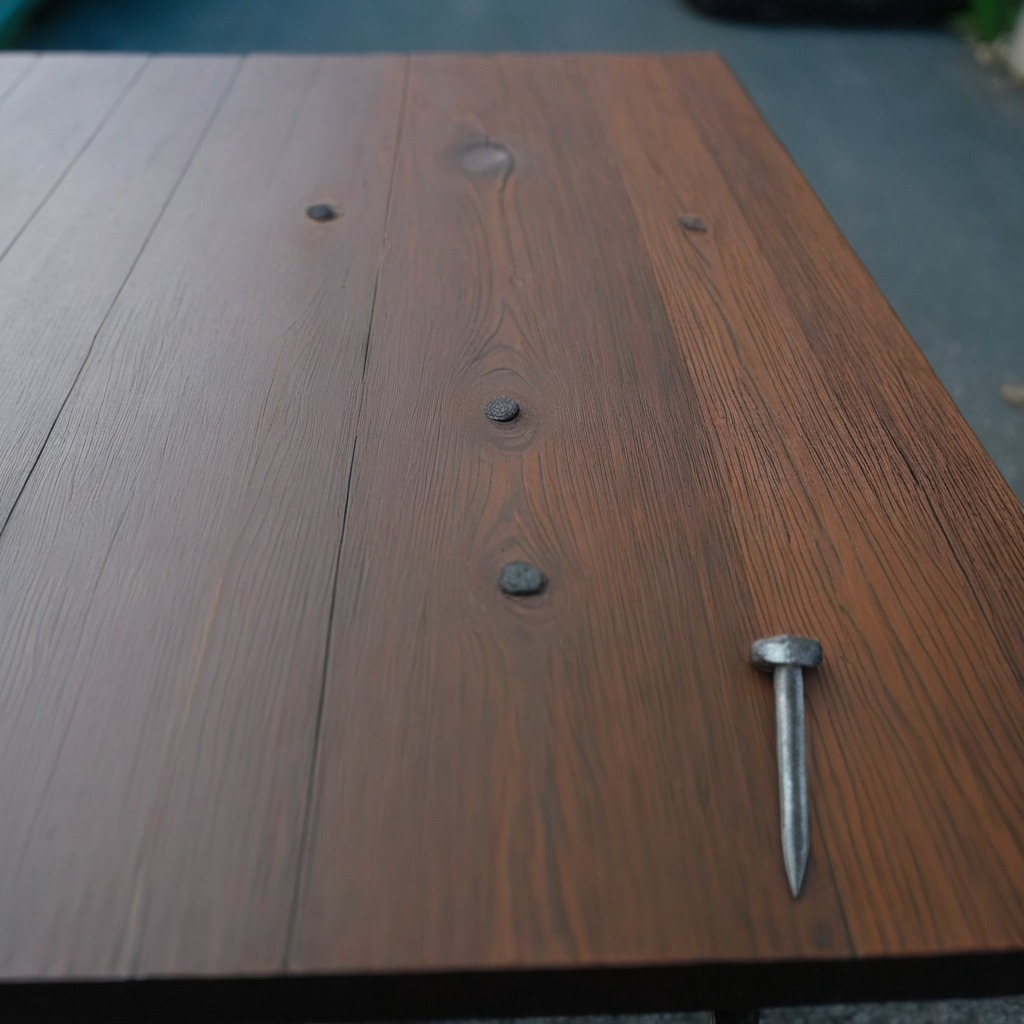
A nail is lying on the table.